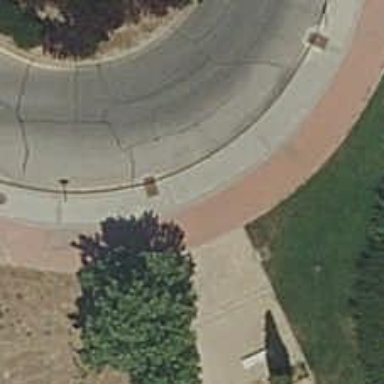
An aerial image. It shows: Pedestrian road with paving stones.